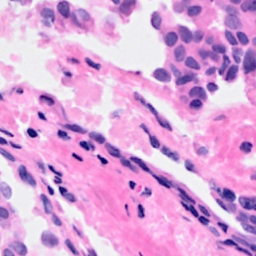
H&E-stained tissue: Breast